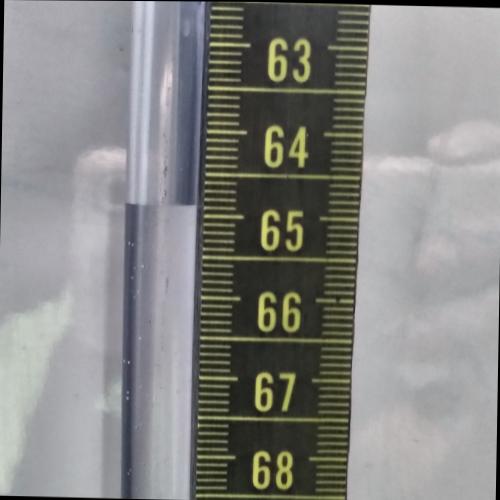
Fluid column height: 64.9 cm